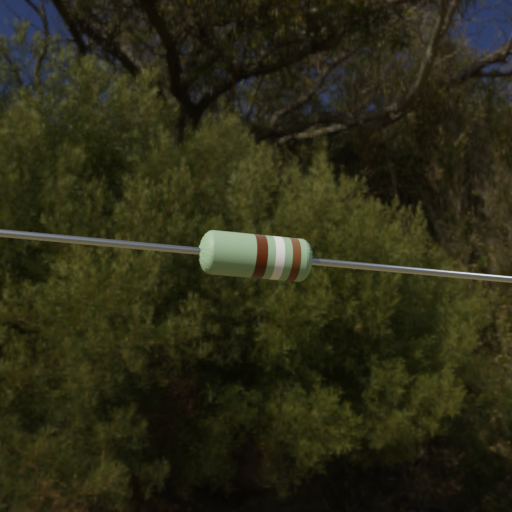
Resistor colour bands (in order): brown, white, brown